Question: No matter what I do, the first line drawn by my turtle is shorter than the rest. I've tried many variations of code but I can't find anyone with a similar problem. I set values for how far the turtle should go but it completely ignores the value on its first move. Am I missing something or is this a bug?
'''
import turtle
wn = turtle.Screen()
turtle = turtle.Turtle()
turtle.penup()
turtle.goto(-300, 250)
turtle.pendown()
for i in range (0, 500):
turtle.forward(200)
turtle.right(90)
turtle.forward(200)
wn.exitonclick()
'''

As you can see in the picture, the first line (the top line) is about half as long as the second (the right line).
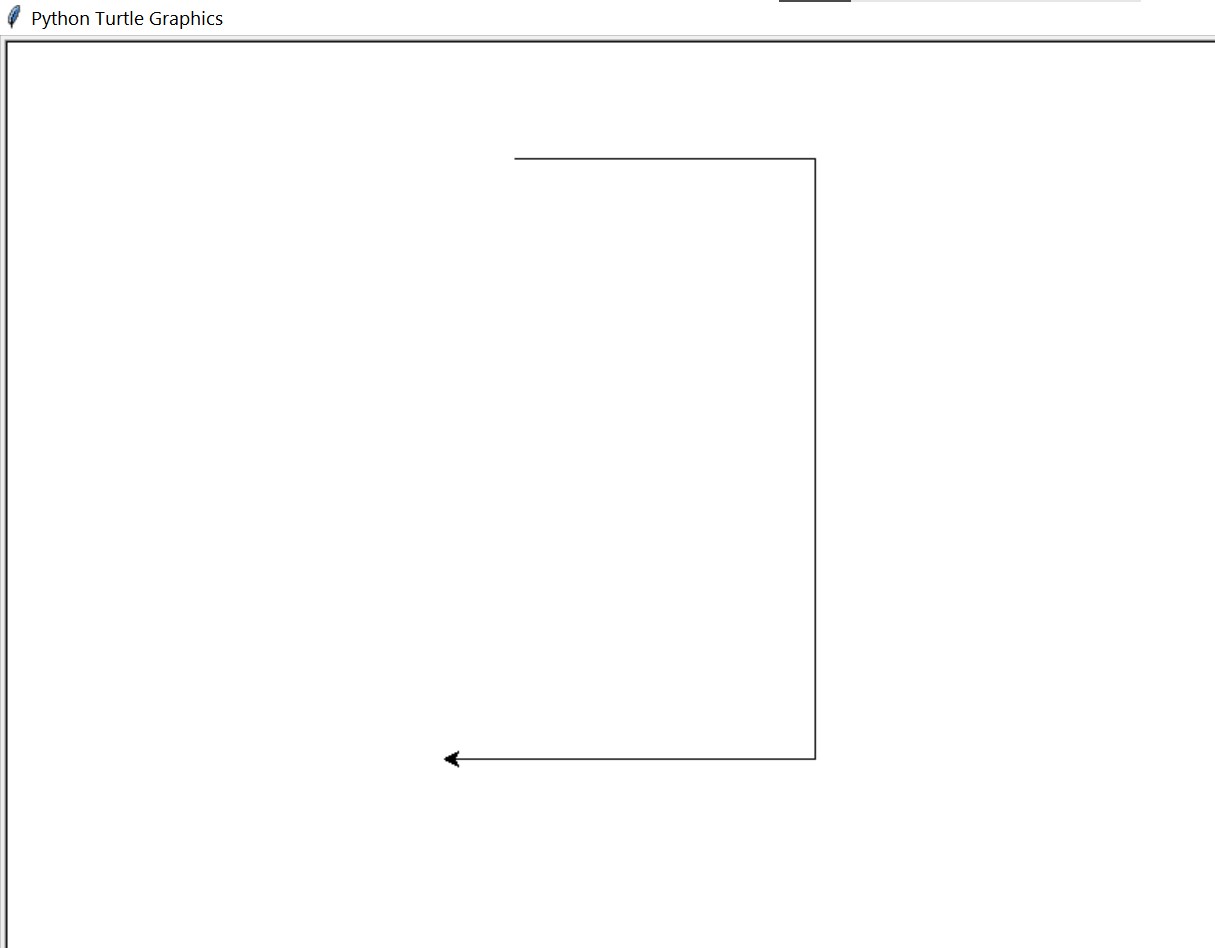
Answer: Remove the second 'turtle.forward(200)', you are drawing lines of length '400'. After you turn '90' let the next iteration draw the straight line, with your current code you are drawing one '200' line then proceeding to draw another '200' after you turn.
'''
for i in range (0, 500):
turtle.forward(200)
turtle.right(90)
'''